Question: I am creating a small domain availability checker. For that I will parse the desired domain into a form, and submit that to a PHP file with jQuery AJAX.
However while I am looping through the different TLD's it suddenly gets undefined and I am not able to use the "TLD" for further processing within the loop. As far as I can read, it as something to do with the loop happening first and the requests made after, so I somehow have to freeze the index of my array. But I don't know how to do that.
This is my code:
'''
$("input[name=submit]").click(function(){
var getDomain = $("#domainsearch").val();
var stripDomain = getDomain.split(".");
var domain = stripDomain[0];
var tlds = ["dk", "se", "com", "net"];
for (var i = 0; i < tlds.length; i++ ) {
var dataString = "domain=" + domain + "." + tlds[i];
console.log(dataString);
$.ajax({
type: "POST",
url: "search.php",
data: dataString,
success: function(data) {
console.log(domain + "." + tlds[i] + " is " + data);
}
});
};
return false;
});
'''
The printed console.log's looks like this:

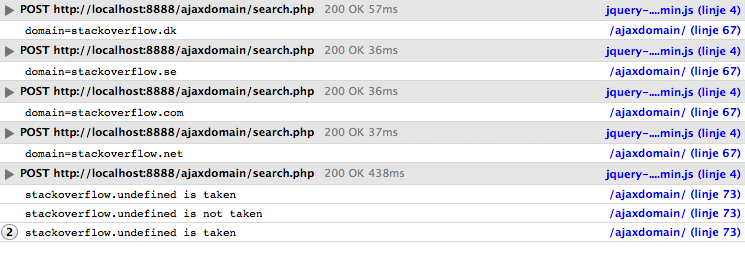
Answer: This is a JavaScript issue. In the 'success' function (a closure), the 'i' is being used. That callback runs in the future, once the AJAX call is done. By that point, the loop has finished, and 'i' has been incremented to '4'.
'tlds[4]' doesn't exist, and that's why you're getting 'undefined'. The callbacks are all using the 'i' value.
To fix it, you need to create a new function to capture the value of 'i' for each callback.
'''
$("input[name=submit]").click(function(){
var getDomain = $("#domainsearch").val();
var stripDomain = getDomain.split(".");
var domain = stripDomain[0];
var tlds = ["dk", "se", "com", "net"];
var createCallback = function(i){
return function(data) {
console.log(domain + "." + tlds[i] + " is " + data);
};
}
for (var i = 0; i < tlds.length; i++ ) {
var dataString = "domain=" + domain + "." + tlds[i];
console.log(dataString);
$.ajax({
type: "POST",
url: "search.php",
data: dataString,
success: createCallback(i)
});
};
return false;
});
'''